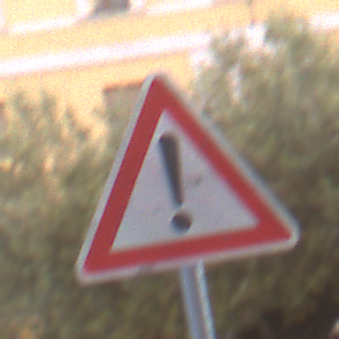
Verkehrszeichen: Gefahrenstelle
Umgebung: Outdoor, Urban
Tageszeit: SunriseSunset
Wetter: Clear
Licht: Natural
Jahreszeit: NotSpecified
Kontrast: MediumContrast